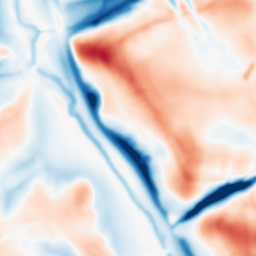
Category: multiscale
Decomposition family: dog_multiscale
Decomposition parameters: sigma_ratio: 2
n_scales: 3
base_sigma: 2
Upsampling method: linear_exact
Upsampling parameters: scale: 4
Upsampling scale: 4